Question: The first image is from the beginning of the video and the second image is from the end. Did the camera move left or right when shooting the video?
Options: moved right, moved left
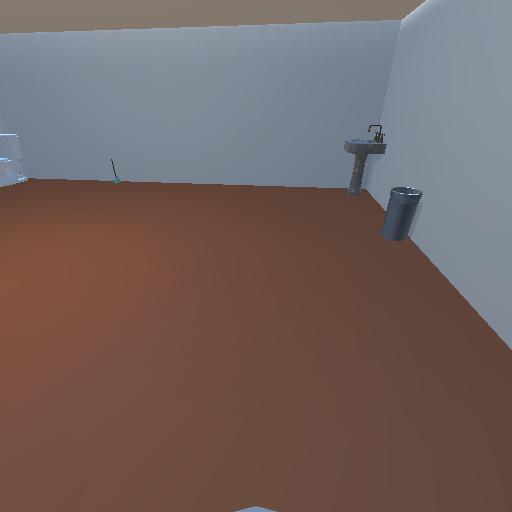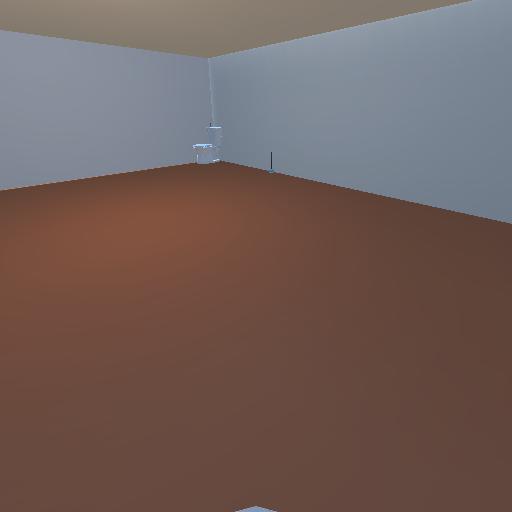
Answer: moved right